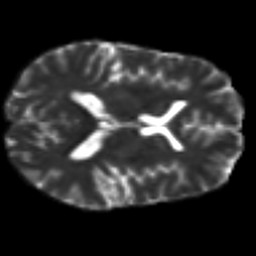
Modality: T2w
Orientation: axial
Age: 40
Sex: male
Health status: healthy
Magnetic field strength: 3 T
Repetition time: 8.4 s
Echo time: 0.0926 s